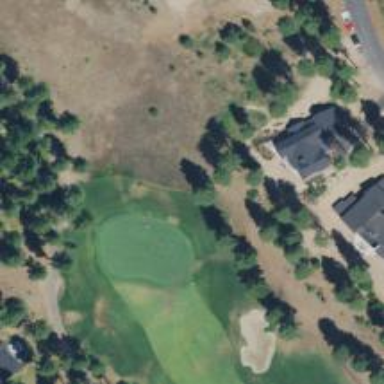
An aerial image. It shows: Golf hole.